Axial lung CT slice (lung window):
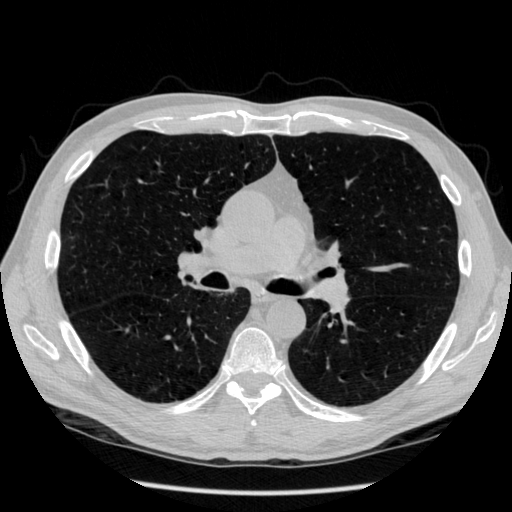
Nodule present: no